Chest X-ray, PA view. Patient: 53 years old, sex M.
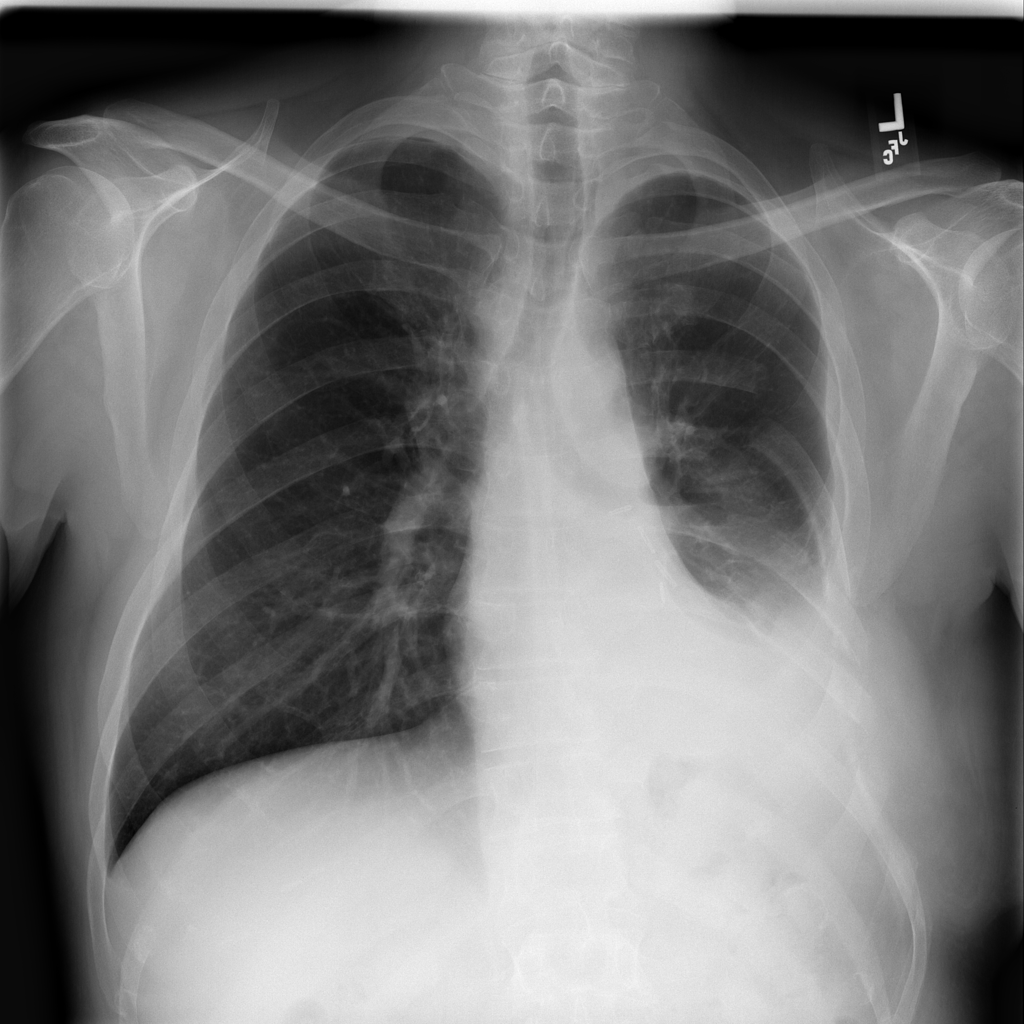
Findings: Atelectasis, Effusion, Infiltration, Pneumonia